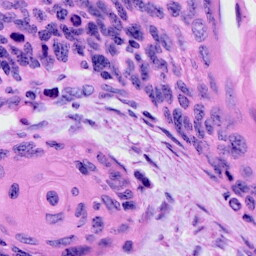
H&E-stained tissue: Cervix